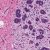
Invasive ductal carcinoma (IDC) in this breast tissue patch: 0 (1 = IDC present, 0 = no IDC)